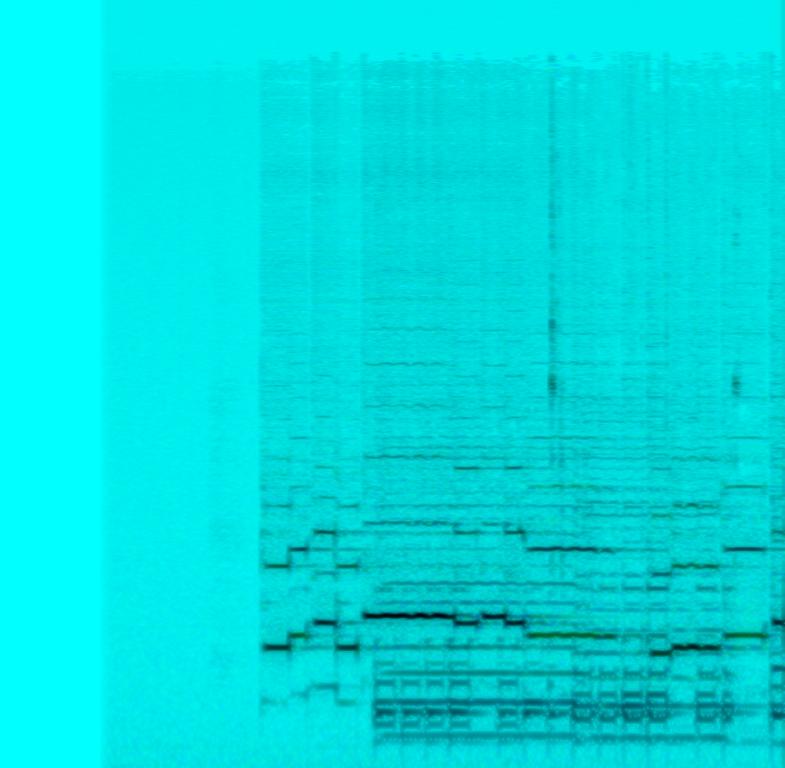
This is a live recording of a quartet. The group consists of upright bass, cello, acoustic guitar and flute. The instrumental has a pop feel to it, with the flute playing the melody.